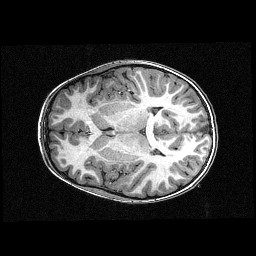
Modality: T1w
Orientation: axial
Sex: female